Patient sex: M
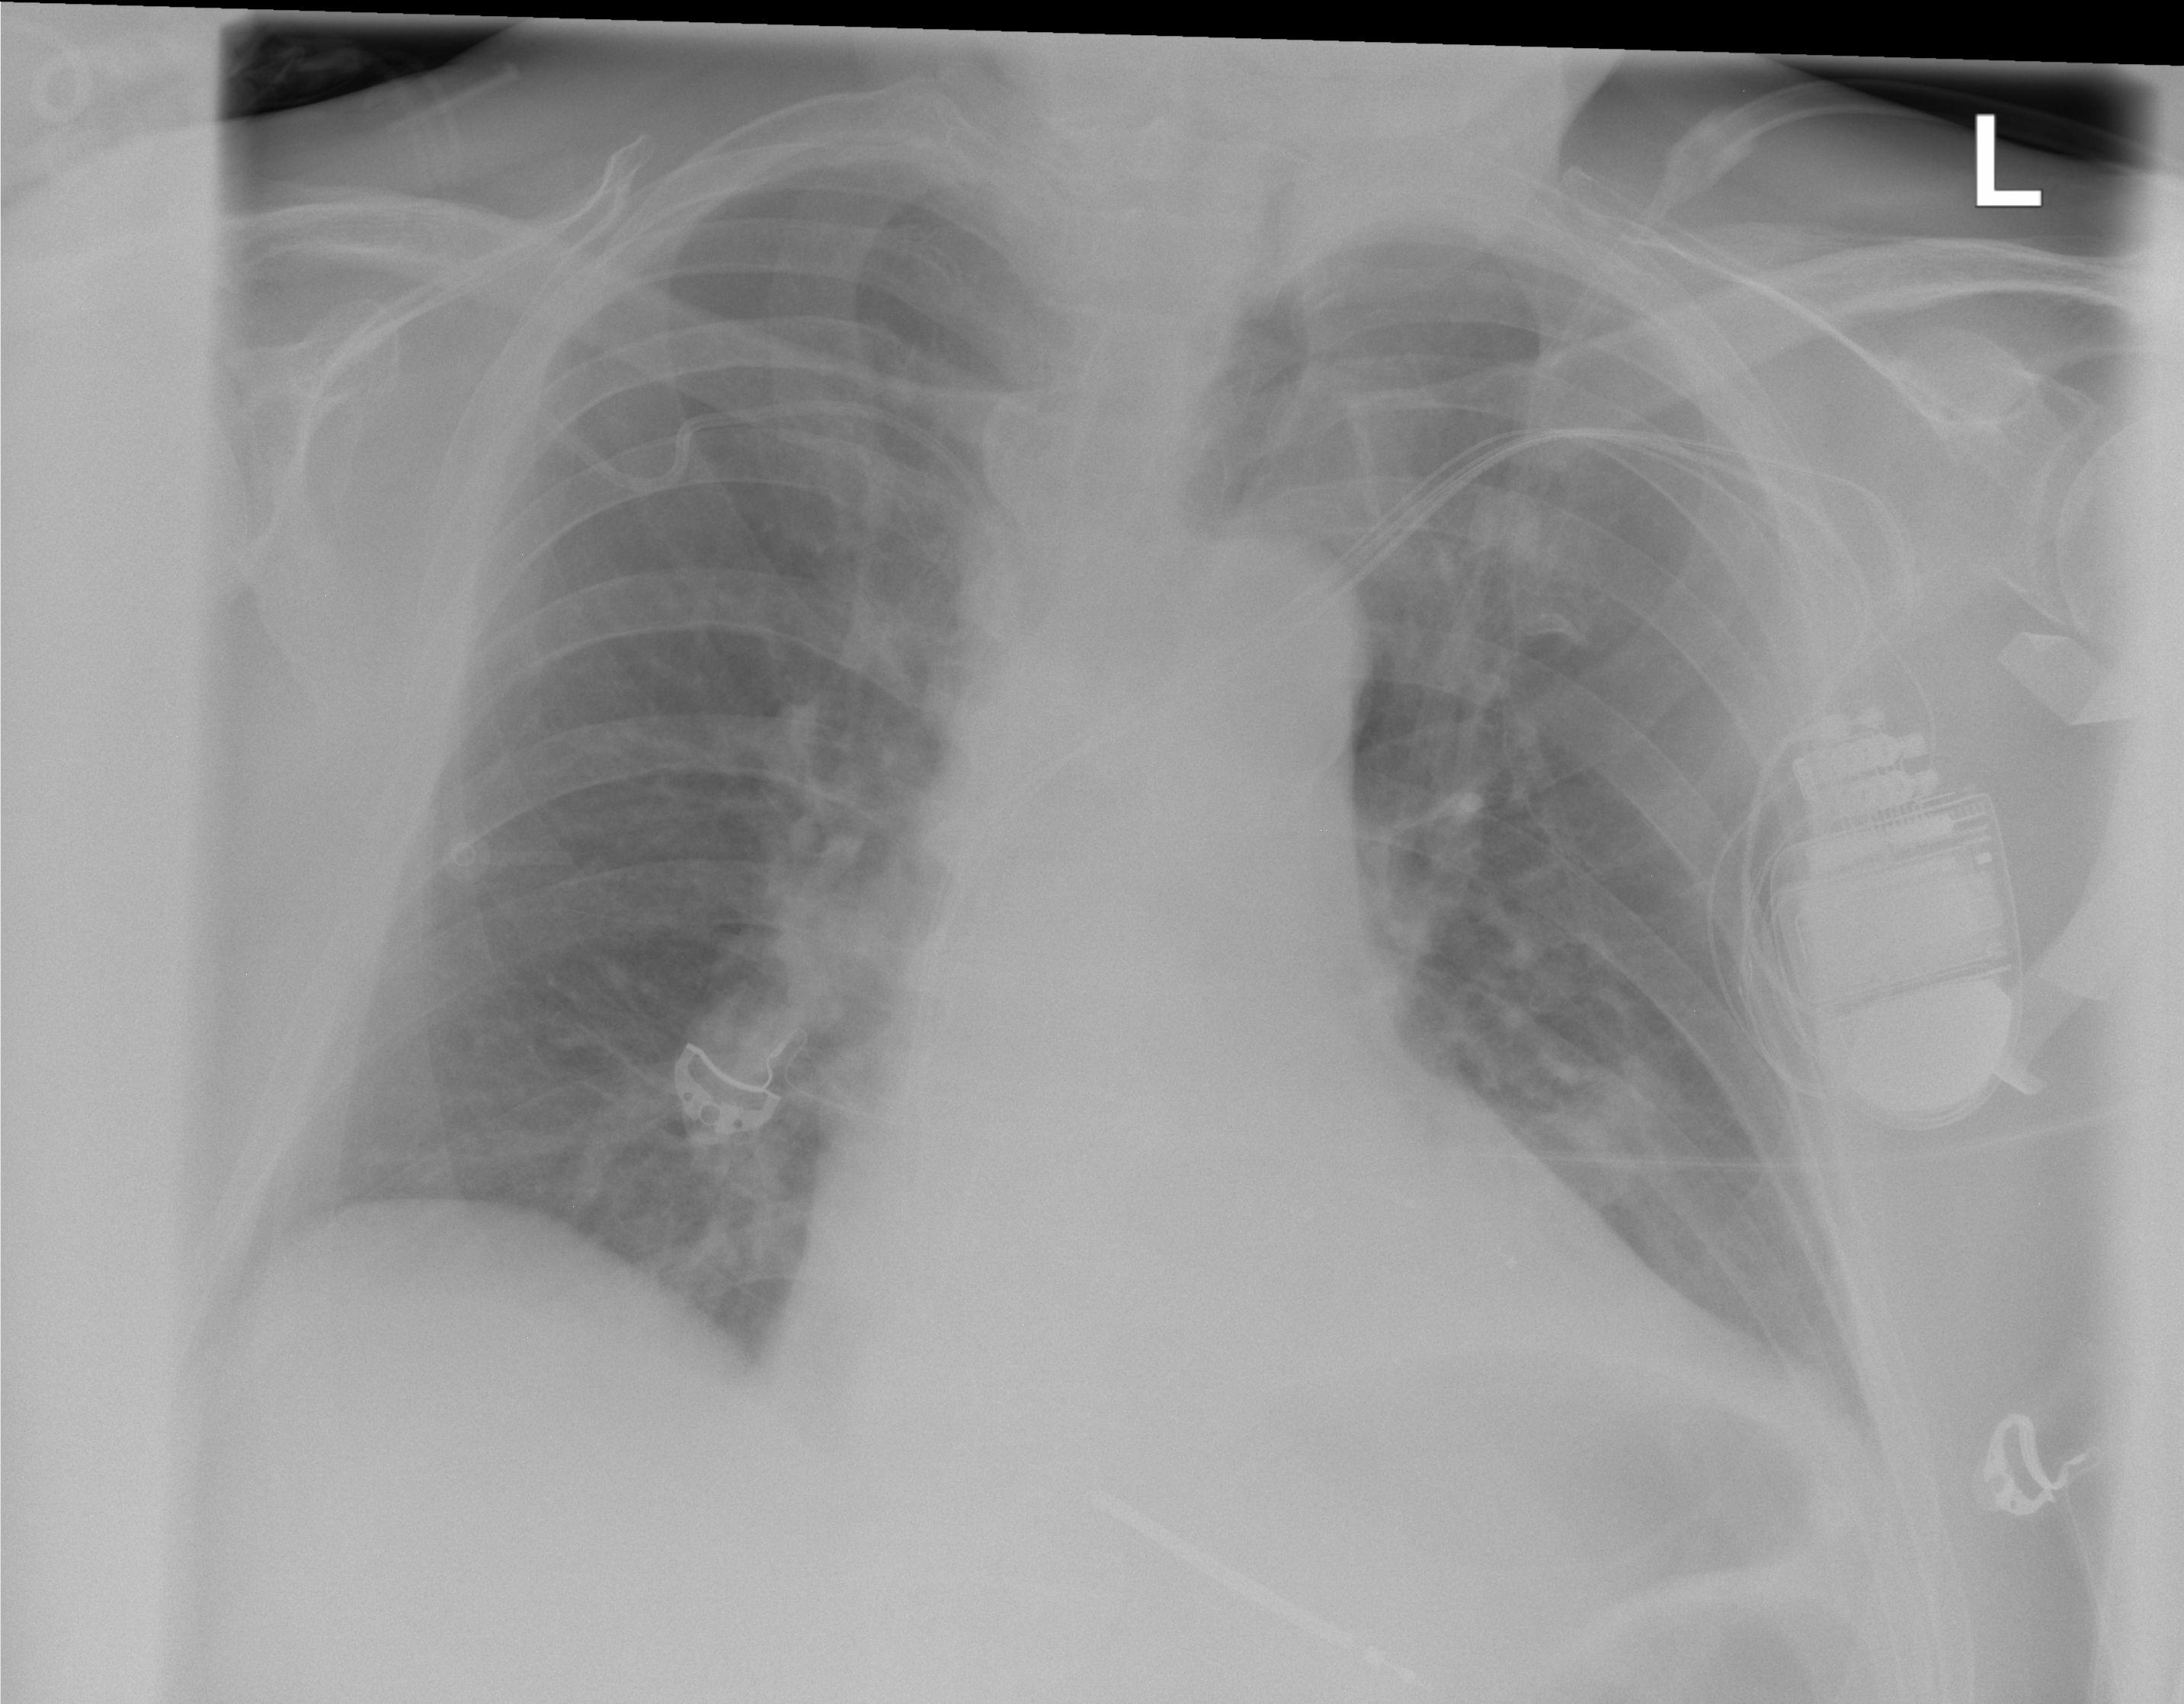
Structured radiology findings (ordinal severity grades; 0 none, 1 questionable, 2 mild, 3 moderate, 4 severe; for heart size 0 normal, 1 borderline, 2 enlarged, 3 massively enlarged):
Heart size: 2
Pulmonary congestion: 2
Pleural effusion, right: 0
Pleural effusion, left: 0
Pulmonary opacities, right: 0
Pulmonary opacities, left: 0
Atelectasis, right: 0
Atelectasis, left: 2